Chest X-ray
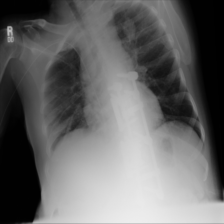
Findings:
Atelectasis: negative
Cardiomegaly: negative
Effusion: negative
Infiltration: negative
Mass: positive
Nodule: negative
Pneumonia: negative
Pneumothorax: negative
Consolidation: negative
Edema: negative
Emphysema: negative
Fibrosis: negative
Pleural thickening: negative
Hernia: negative